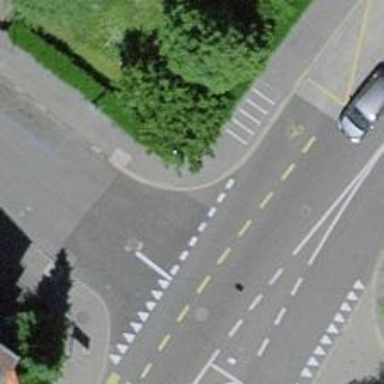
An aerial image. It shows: Kerb barrier.